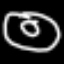
Label: donut